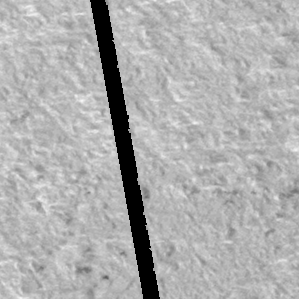
Label: frost